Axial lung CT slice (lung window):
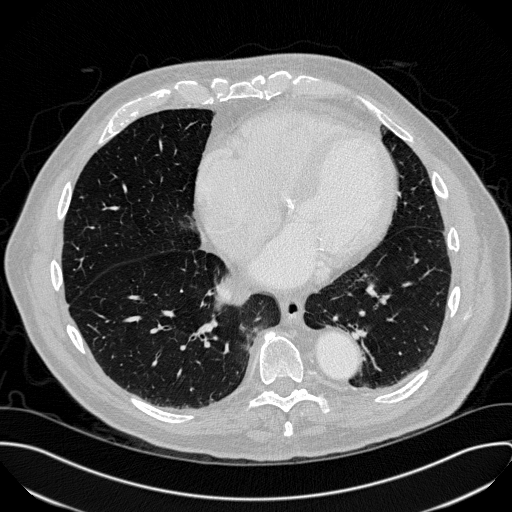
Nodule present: no